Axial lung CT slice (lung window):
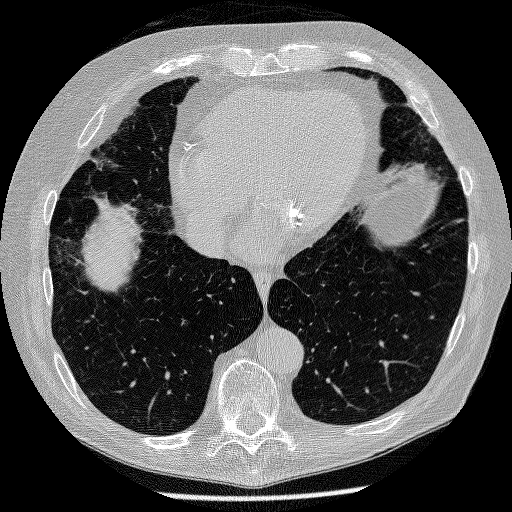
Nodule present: yes
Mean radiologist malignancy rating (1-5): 3